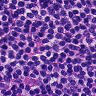
Metastatic tissue present: no